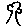
Label: tree